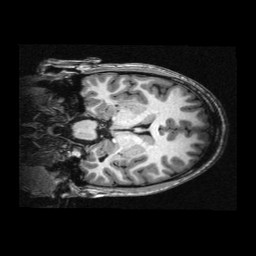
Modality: T1w
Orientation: coronal
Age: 19
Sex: female